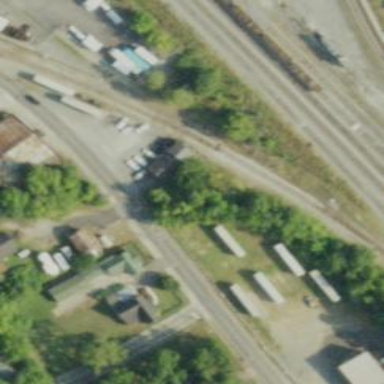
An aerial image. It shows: Railway spur junction.